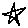
Label: star